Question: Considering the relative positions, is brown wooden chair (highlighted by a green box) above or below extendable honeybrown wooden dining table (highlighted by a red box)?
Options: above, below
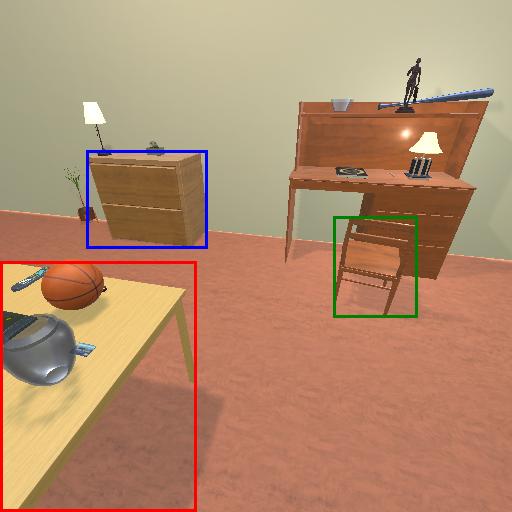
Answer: above